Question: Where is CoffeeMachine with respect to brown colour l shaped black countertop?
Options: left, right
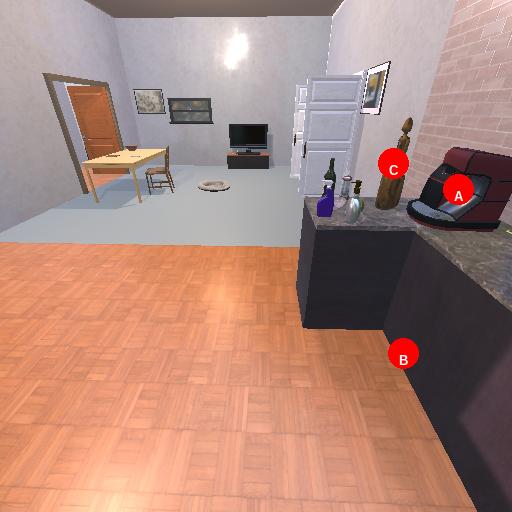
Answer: left